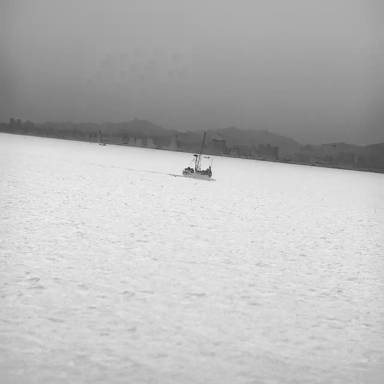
There are two bulk_carriers in the infrared image.